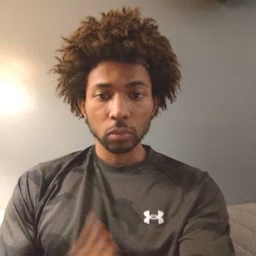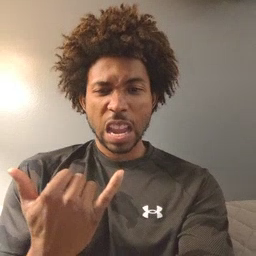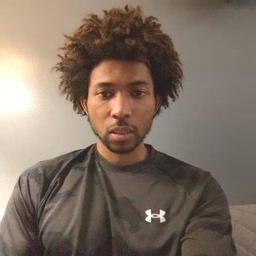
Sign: now